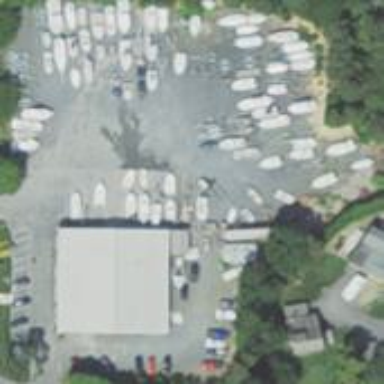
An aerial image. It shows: Boatyard along the waterway.